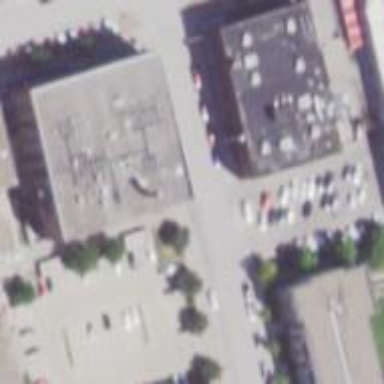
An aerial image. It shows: Commercial building.